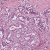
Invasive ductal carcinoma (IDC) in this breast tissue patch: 1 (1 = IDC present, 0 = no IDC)